Aerial crown-view tile of a tropical tree (Barro Colorado Island, Panama), acquired 20250317:
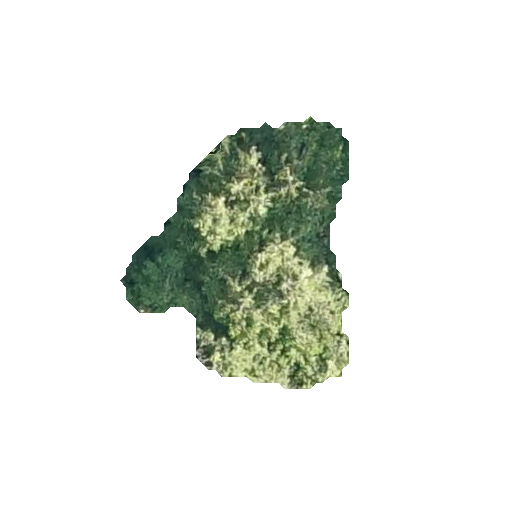
Species: Quararibea stenophylla
GBIF accepted scientific name: Quararibea stenophylla
Crown area: 61.976 m²